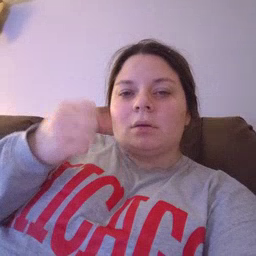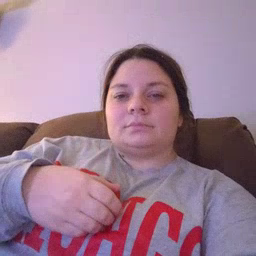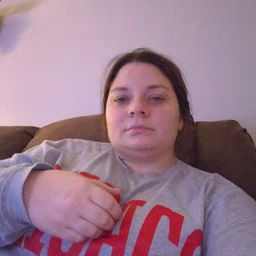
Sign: milk